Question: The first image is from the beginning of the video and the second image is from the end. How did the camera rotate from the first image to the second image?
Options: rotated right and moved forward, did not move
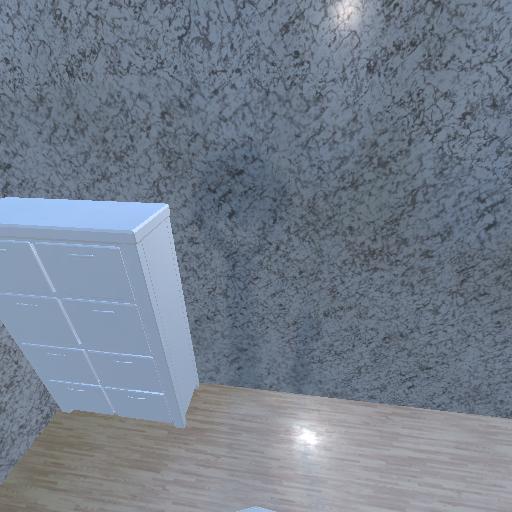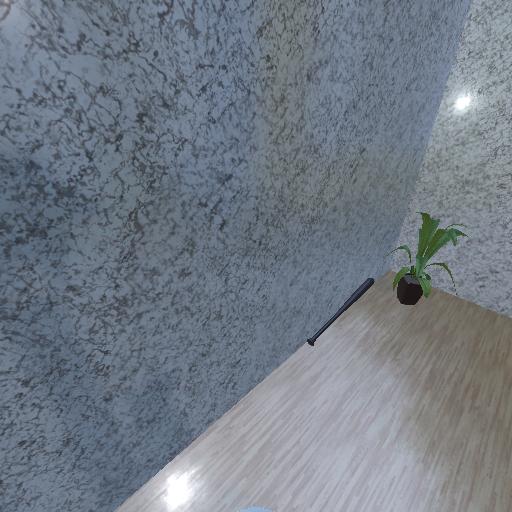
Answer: rotated right and moved forward